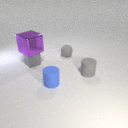
small gray rubber cylinder in front of small gray metal cube